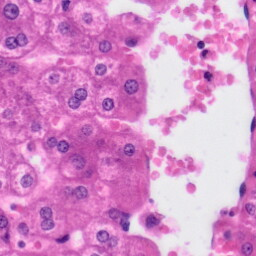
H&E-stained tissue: Liver